Question: This is my site:
<URL>
I correctly see my theme in FF and IE but if I open it in Chrome menu voice are not correctly visualized:

Can you help me to resolve this problem?
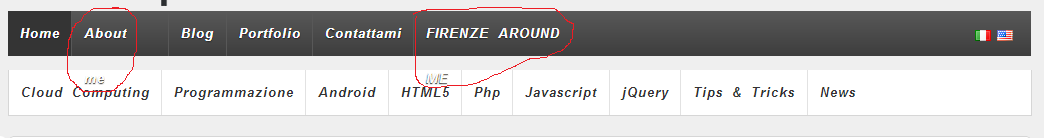
Answer: After reviewing your css, I found too many unused styling please remove those and use these rules:
'''
.menu li {
float: left;
}
.menu a {
white-space: nowrap;
border-left: 1px solid #585858;
color: #fff;
display: inline-block;
font-size: 13px;
font-weight: 700;
height: 45px;
line-height: 45px;
padding: 0 0.9em;
text-shadow: 0 1px 1px #242424;
}
'''
Please see the attachment after doing that changes.

See I am also using the same version and for me its fine